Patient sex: M
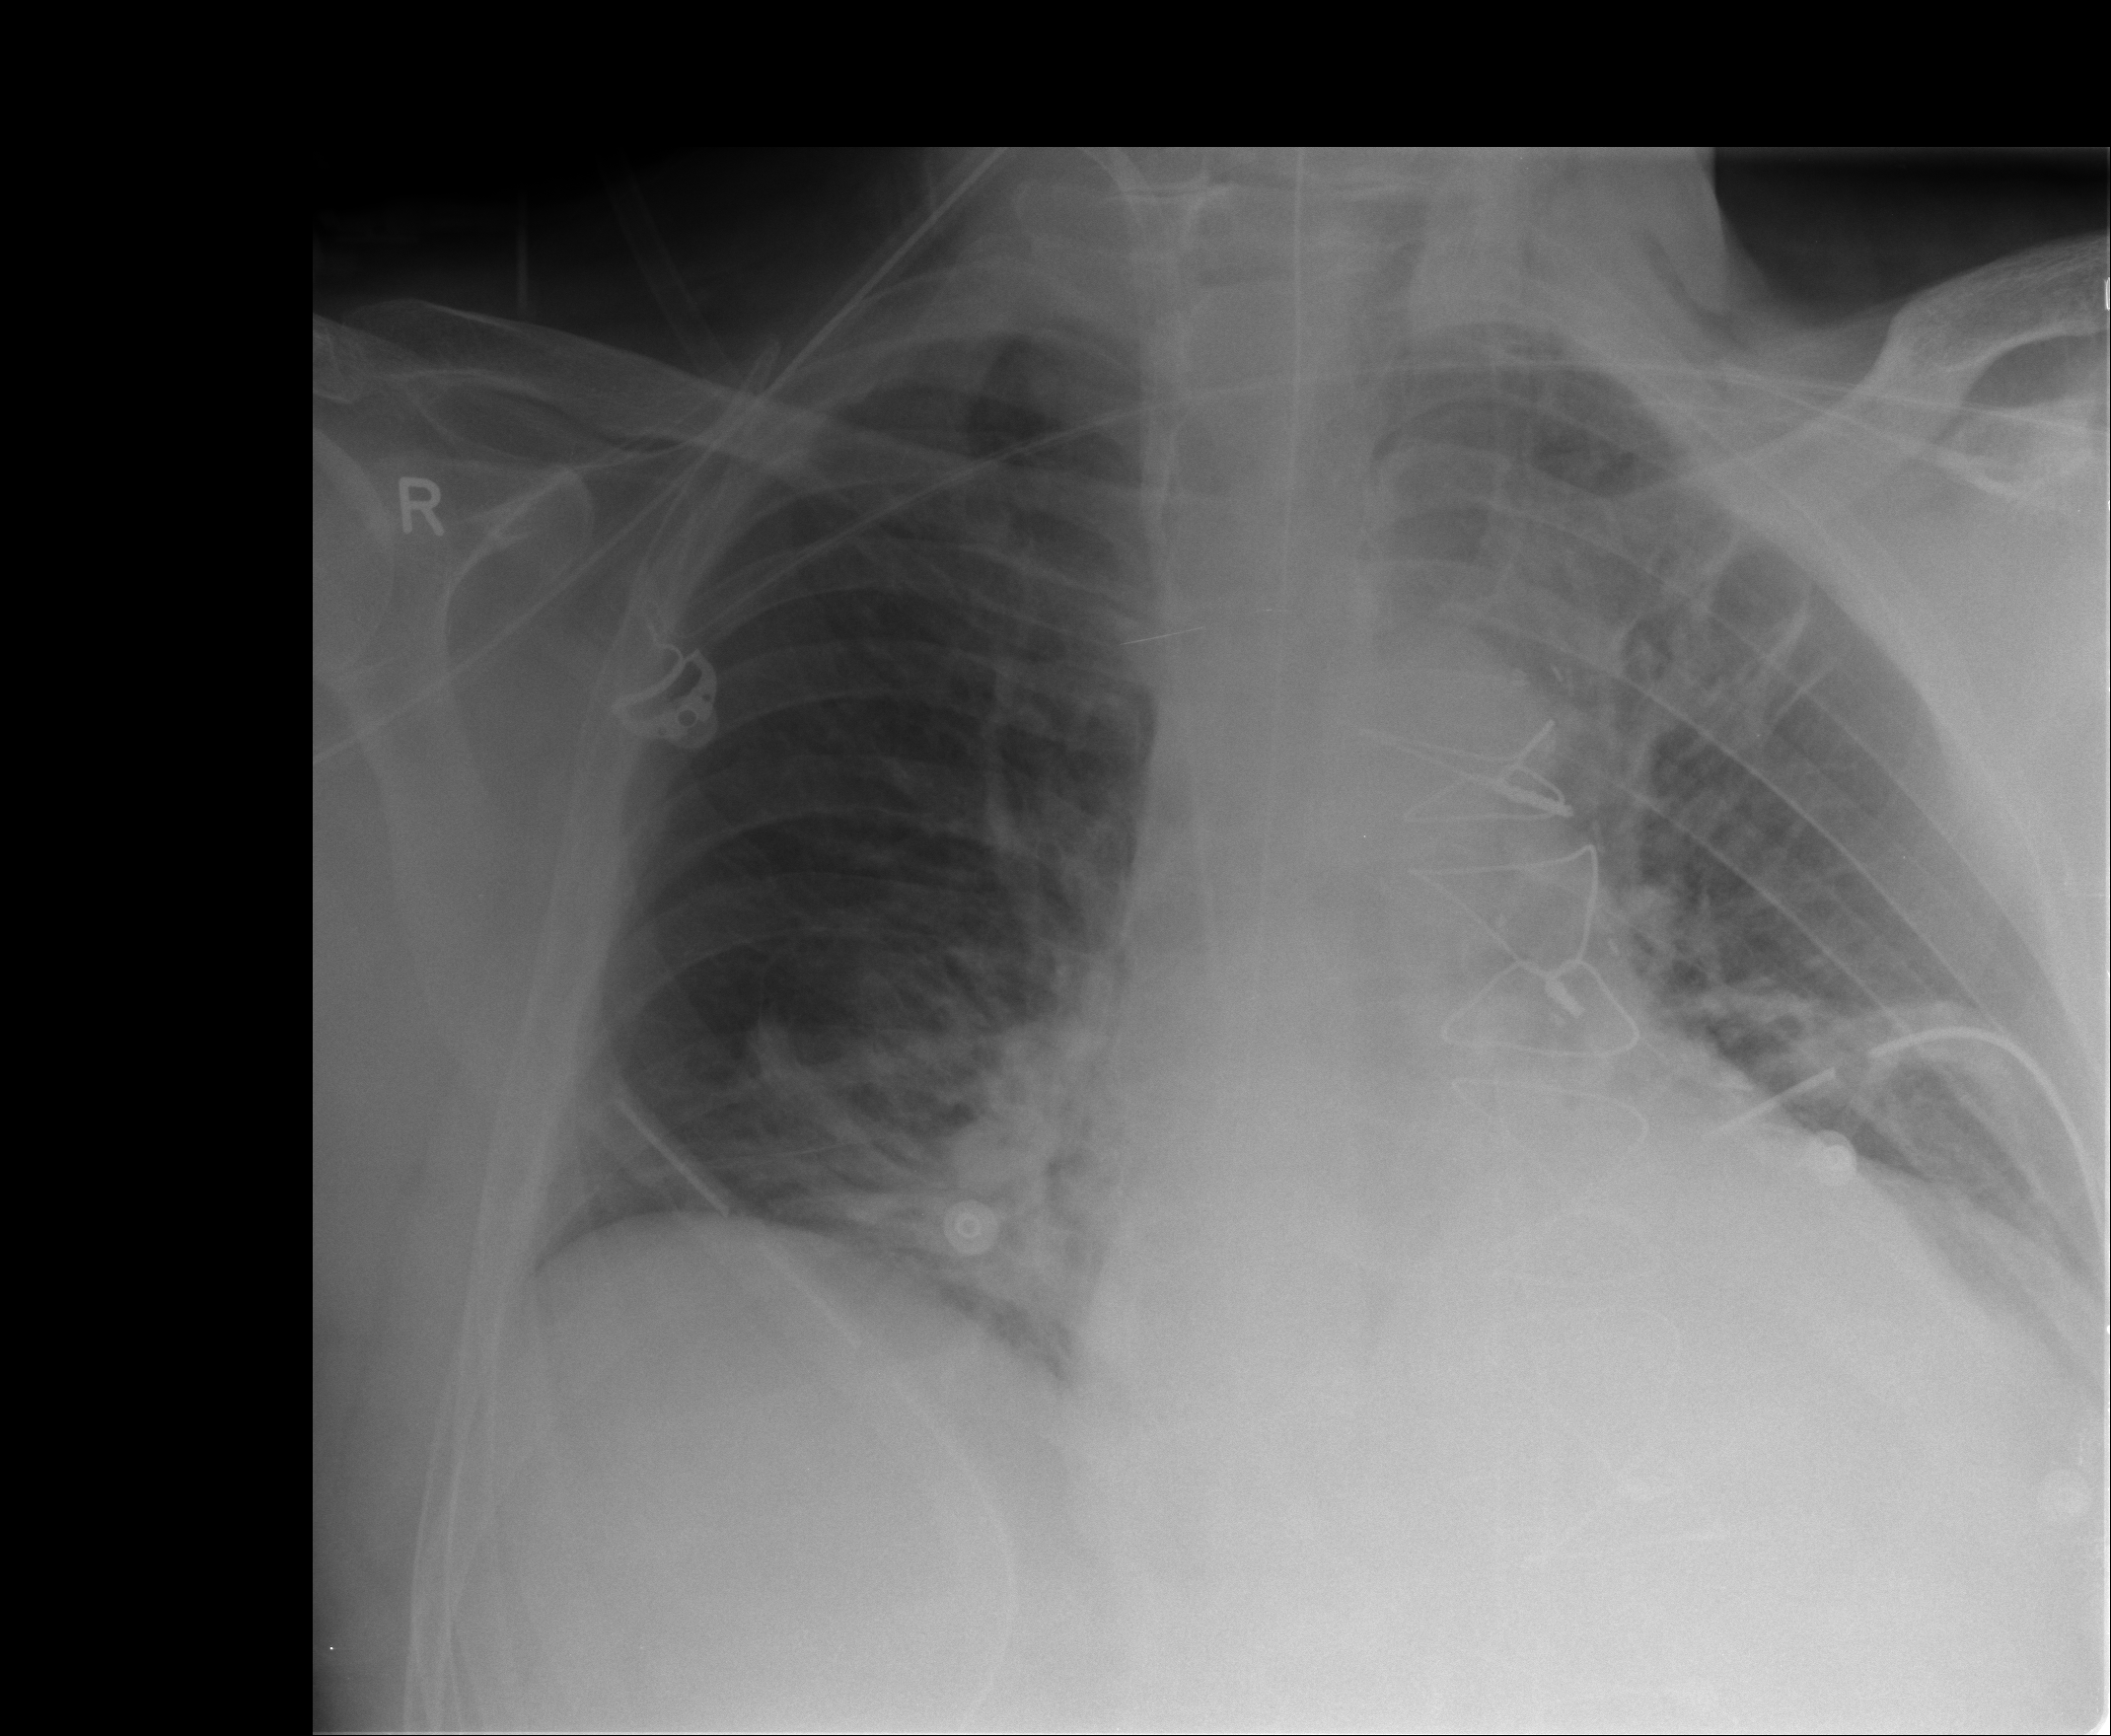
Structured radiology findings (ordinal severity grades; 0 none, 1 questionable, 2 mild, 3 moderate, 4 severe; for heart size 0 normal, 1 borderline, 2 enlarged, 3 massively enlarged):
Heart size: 2
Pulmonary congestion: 2
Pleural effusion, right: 0
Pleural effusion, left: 2
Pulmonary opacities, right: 2
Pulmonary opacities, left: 2
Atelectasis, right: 2
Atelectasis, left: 2